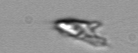
Label: Chrysochromulina_lanceolata